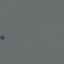
Land use / land cover: SeaLake